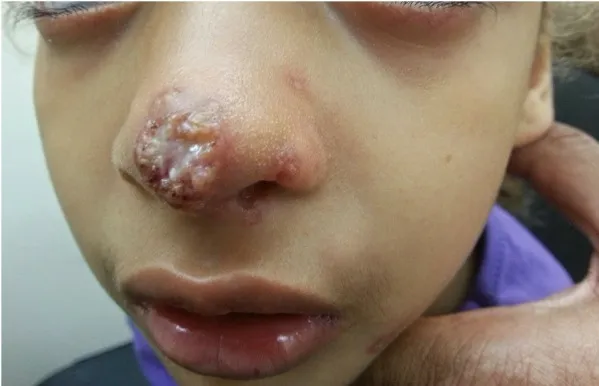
An erythematous plaque with a central erosion, circinate-elevated border, overlying pustules, and purulent discharge on the tip of the nose of a 10.5-year-old girl with AT. Small satellite papules were also present on the nostrils, consistent with a fungal infection. AT, ataxia telangiectasia.
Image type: medical_photograph (skin_photograph)